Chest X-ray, PA view. Patient: 61 years old, sex F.
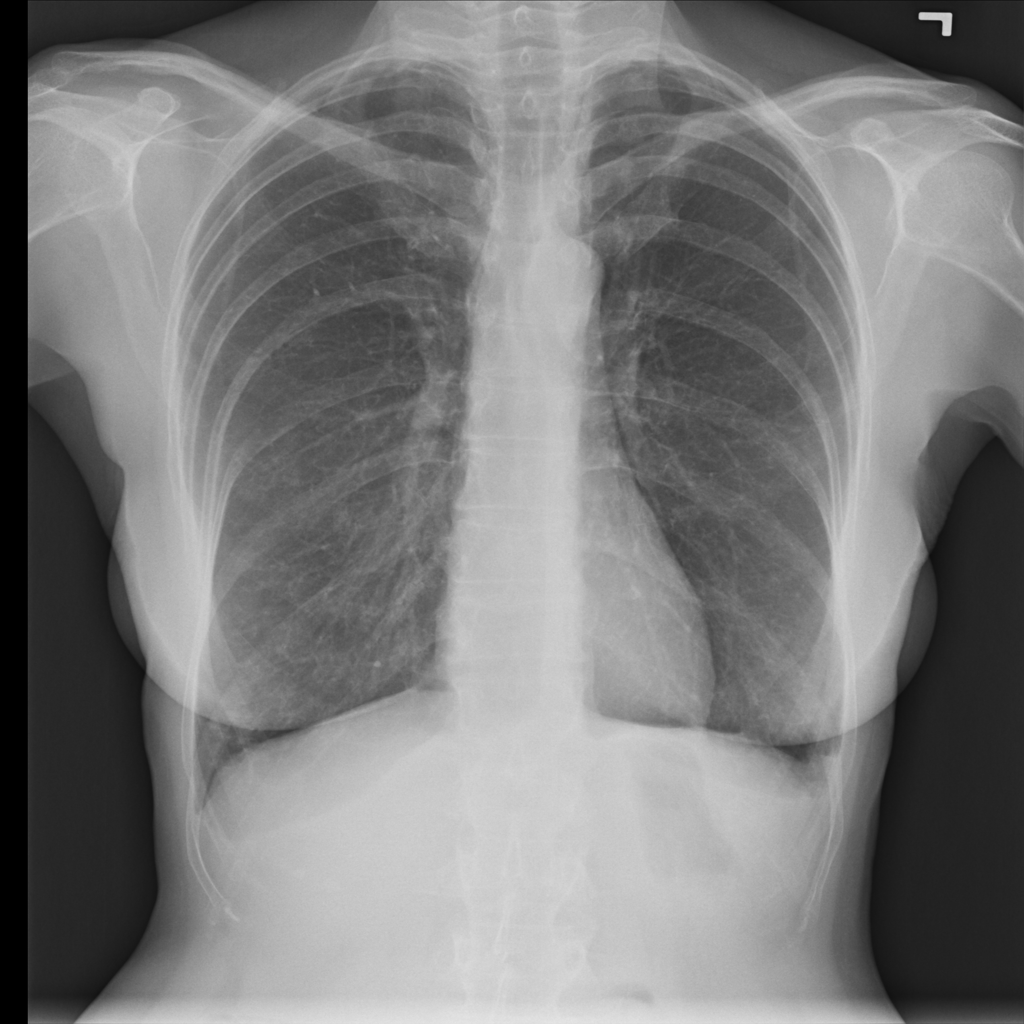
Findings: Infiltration